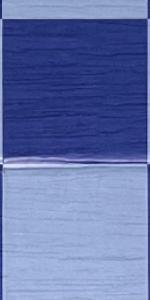
Label: Empty